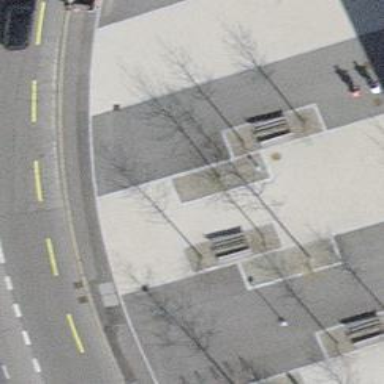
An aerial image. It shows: Bench for seating.